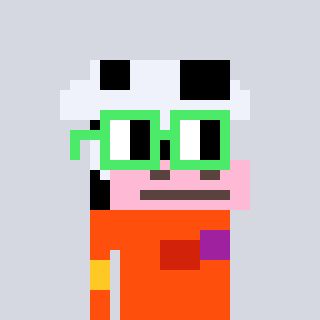
a pixel art character with square light green glasses, a cow-shaped head and a orange-colored body on a cool background